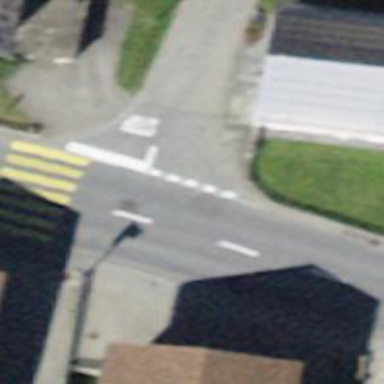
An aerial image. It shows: Stop road.